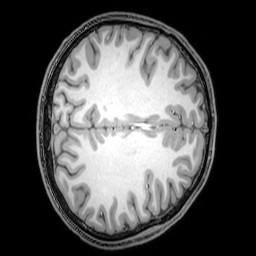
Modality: T1w
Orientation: axial
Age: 20
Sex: male
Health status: healthy
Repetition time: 0.081 s
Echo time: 0.037 s